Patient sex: M
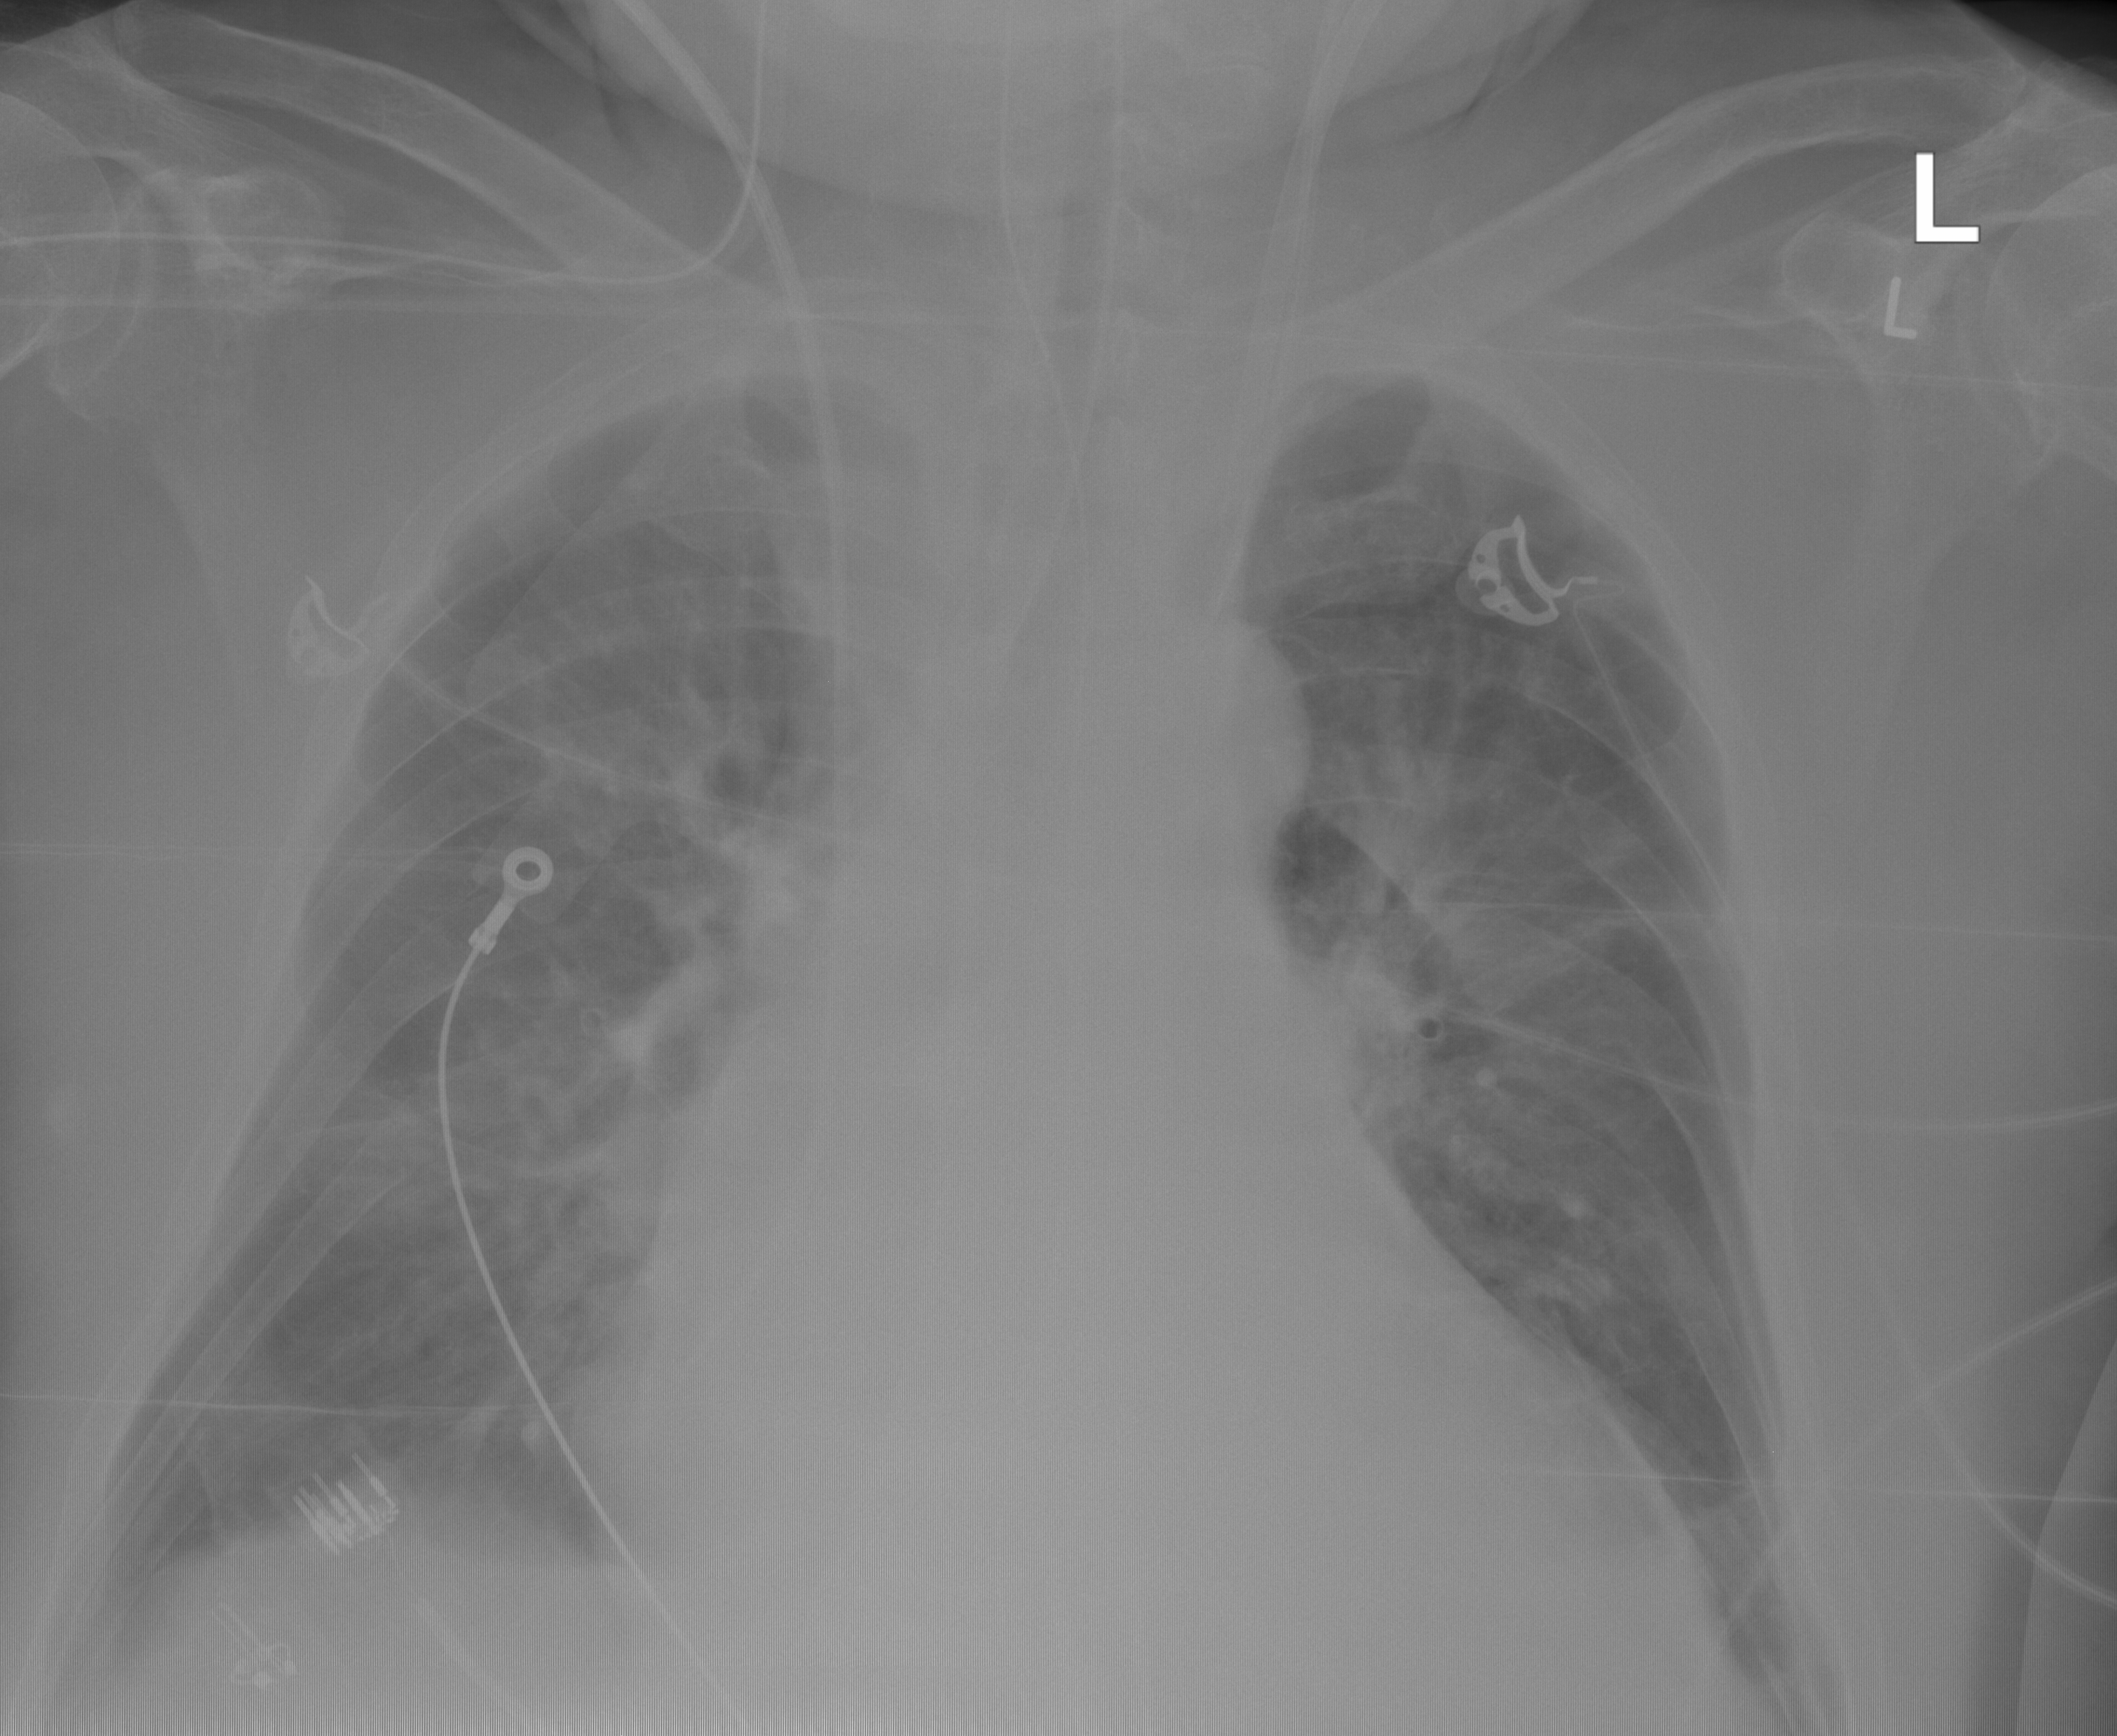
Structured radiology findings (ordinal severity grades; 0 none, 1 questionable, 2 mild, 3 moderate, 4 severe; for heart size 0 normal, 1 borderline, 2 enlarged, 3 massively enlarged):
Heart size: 2
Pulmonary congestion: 2
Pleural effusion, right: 2
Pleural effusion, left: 1
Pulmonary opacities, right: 0
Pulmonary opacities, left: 0
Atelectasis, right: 2
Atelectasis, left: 2